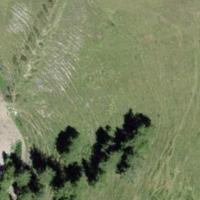
EUNIS habitat code: 23
Species observed at this site:
Eresus kollari